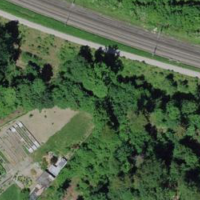
EUNIS habitat code: 53
Species observed at this site:
Filipendula ulmaria